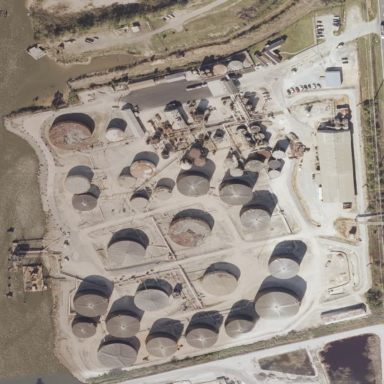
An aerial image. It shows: Industrial area designated as petroleum terminal.